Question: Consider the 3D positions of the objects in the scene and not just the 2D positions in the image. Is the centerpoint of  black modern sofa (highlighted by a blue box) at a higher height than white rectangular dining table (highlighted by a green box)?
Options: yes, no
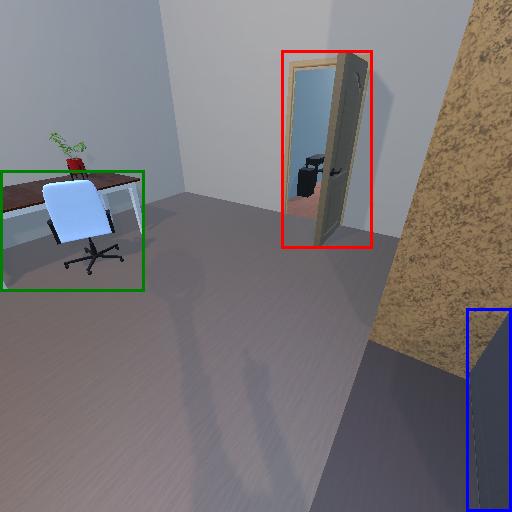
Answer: yes